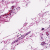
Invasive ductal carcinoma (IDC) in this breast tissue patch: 0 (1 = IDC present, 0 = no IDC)